Question: How do I change the DateTime format in Commerce Manager from M/D/YYYY h:mm:ss tt (US) to DD/MM/YYYY HH:mm:ss (GB)? I couldn't find anything in the Settings to change the format.
It seems like the Catalog doesn't follow my OS locale and still in US format.

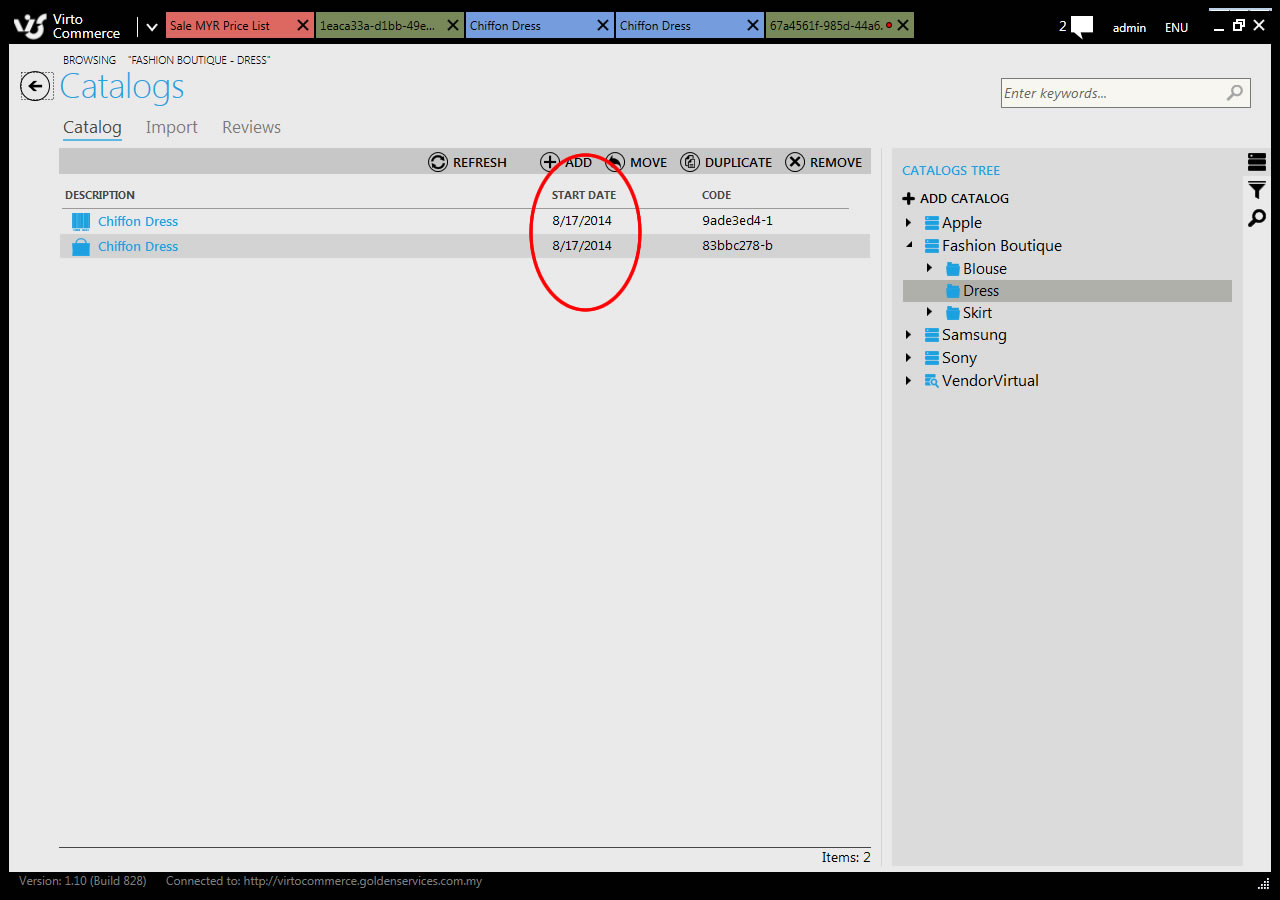
Answer: Sorry, we had an incorrect assumption that OS culture is used by default. I've just changed our application to use this system setting.
You can take the <URL> or wait for the next release.